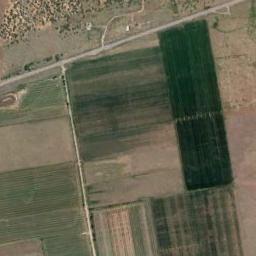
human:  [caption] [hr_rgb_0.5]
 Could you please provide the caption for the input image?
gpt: There are many rectangular farmlands of different shades .

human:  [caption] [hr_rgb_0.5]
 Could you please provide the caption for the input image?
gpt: There are some green and bare rectangular farmland .

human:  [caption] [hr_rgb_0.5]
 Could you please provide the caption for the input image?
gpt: Several rectangular farmlands of different colors and sizes are arranged in neat rows .

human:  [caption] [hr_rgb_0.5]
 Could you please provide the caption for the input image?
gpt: Several neatly arranged dark green, light green and brown mixed-sized rectangular farm fields .

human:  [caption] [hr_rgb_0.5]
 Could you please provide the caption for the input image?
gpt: There are some green rectangular farmlands and yellow ones .